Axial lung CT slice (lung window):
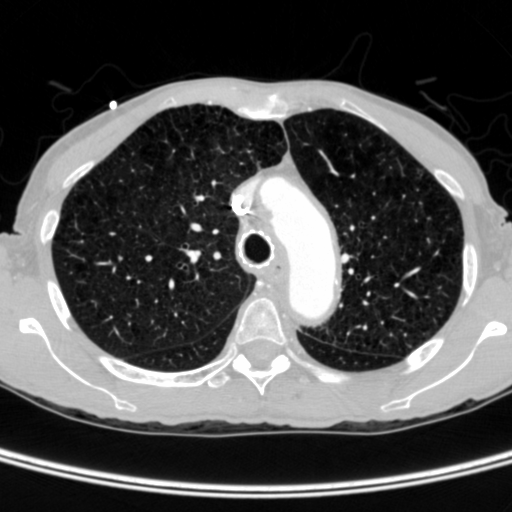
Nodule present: yes
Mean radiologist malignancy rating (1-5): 3